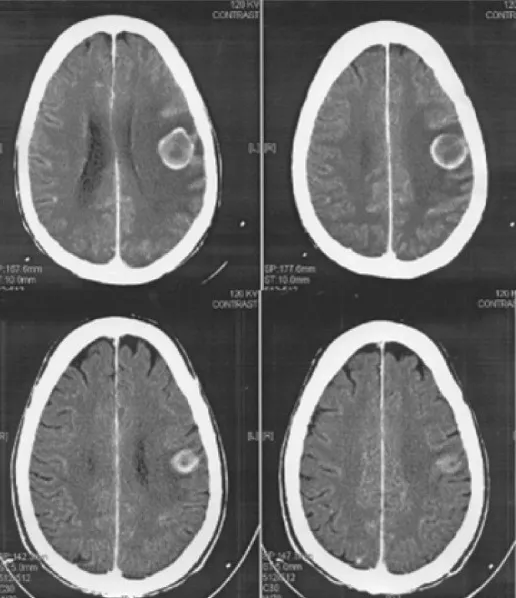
Computed tomography scan before and after treatment with gefitinib. Reproduced with permission from: Cappuzzo F, Calandri C, Bartolini S, Crino L (2003b).
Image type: radiology (ct)